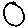
Label: circle